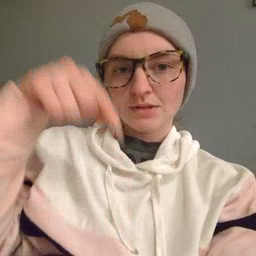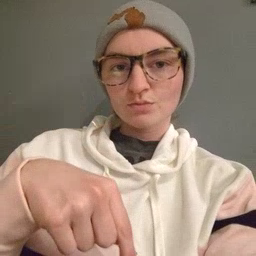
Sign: down